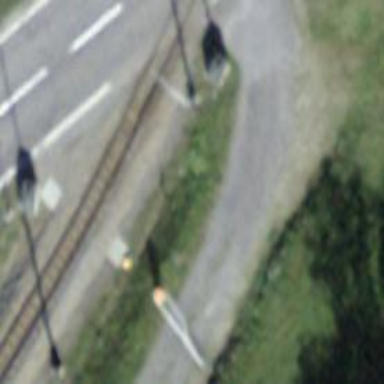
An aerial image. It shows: Emergency access point on the road.